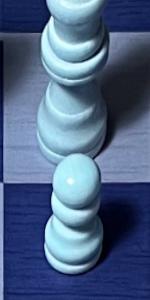
Label: Pawn_White